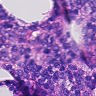
Metastatic tissue present: no